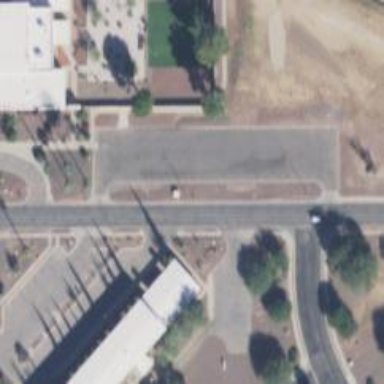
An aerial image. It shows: Unmarked road crossing.